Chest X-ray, AP view. Patient: 68 years old, sex F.
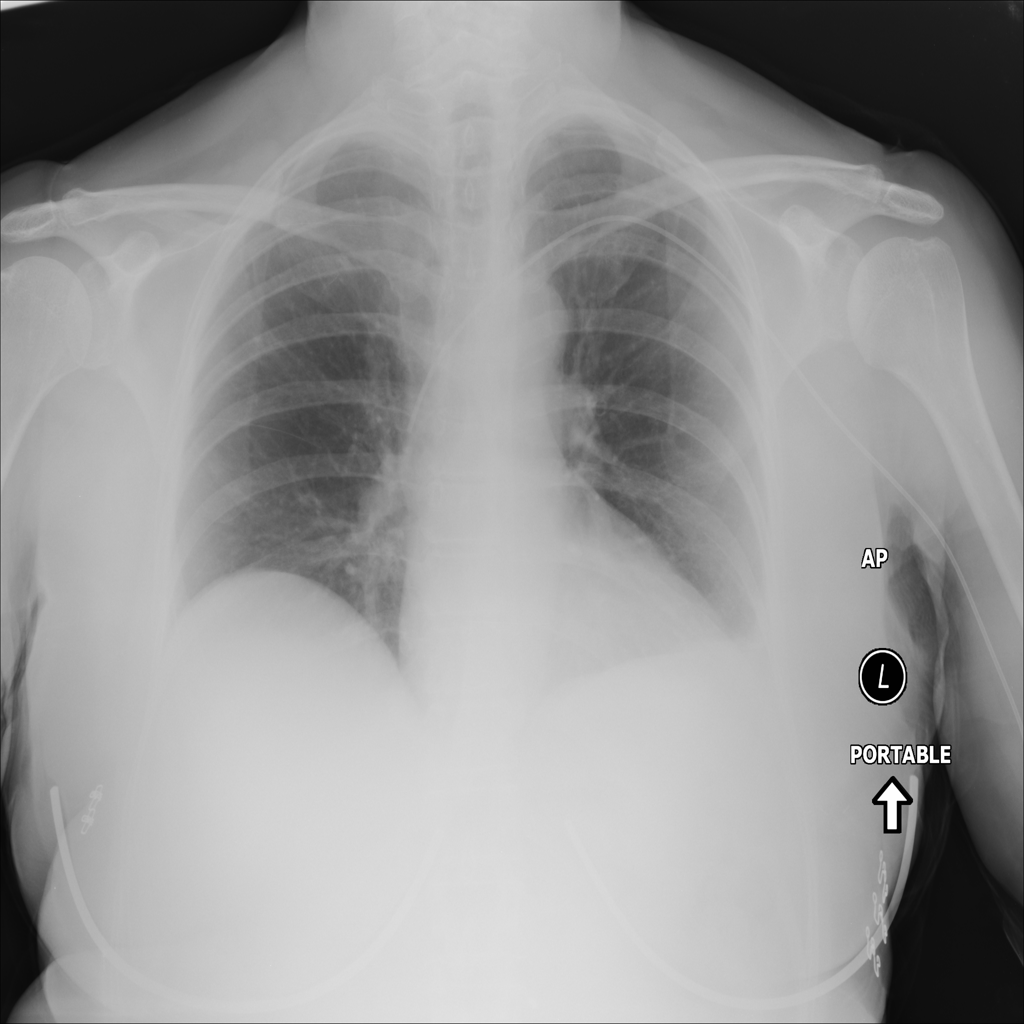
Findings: No Finding